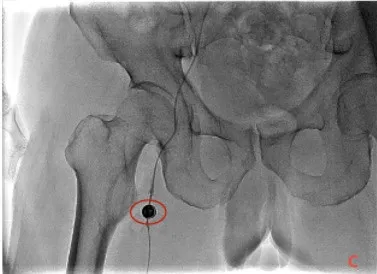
Comparison of DSA images before and after treatment and implantation of an arterial infusion port. Panel (C) shows the location and shape of the arterial infusion port (red circle).
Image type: radiology (x_ray)